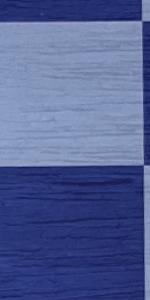
Label: Empty